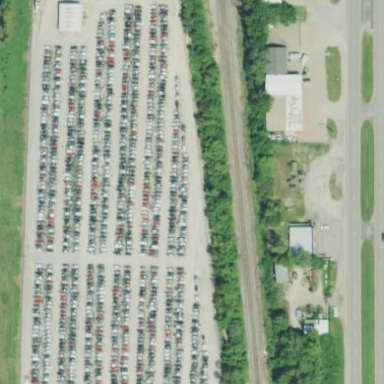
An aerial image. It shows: Industrial area designated for auto wrecking activities.